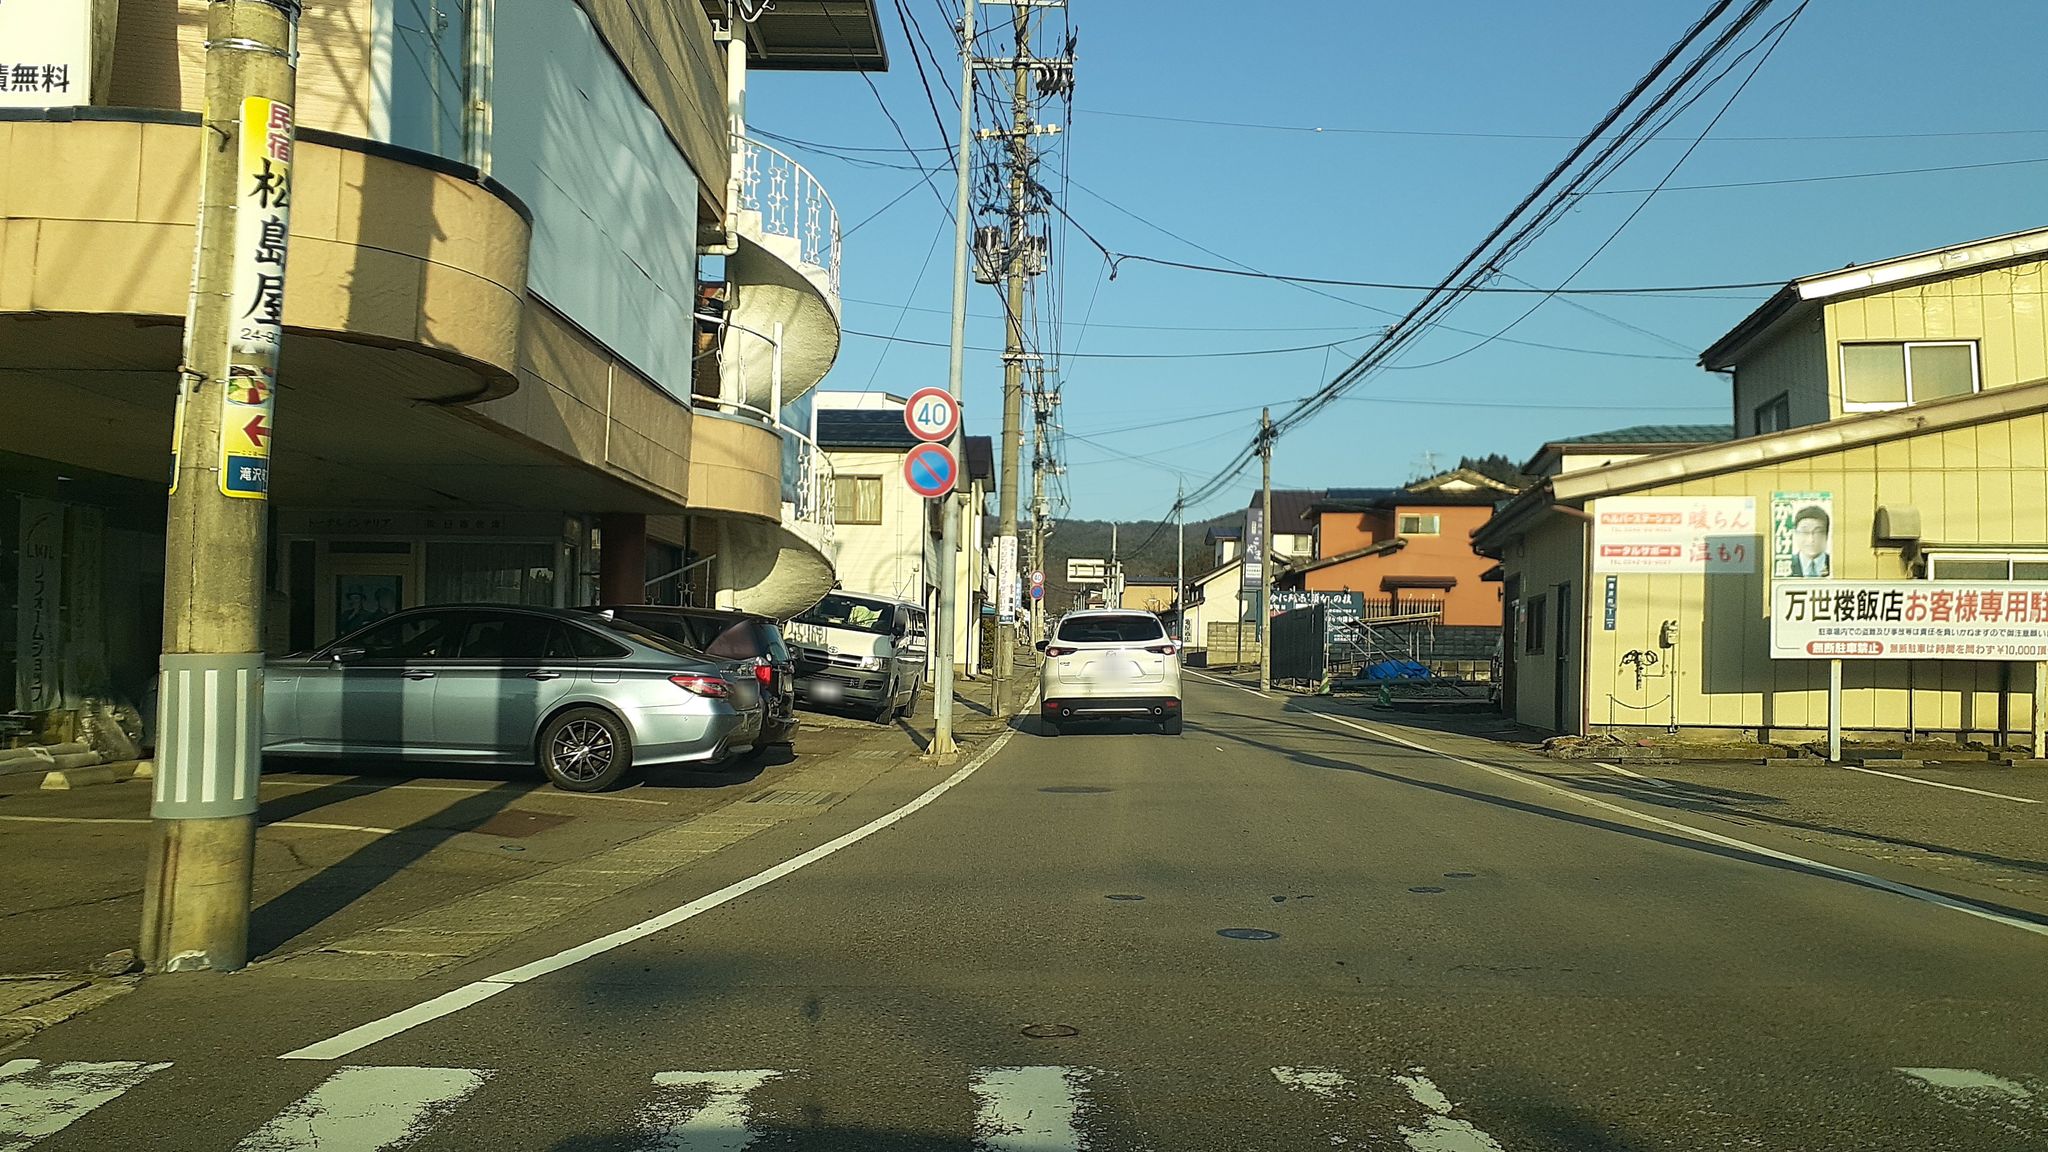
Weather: clear
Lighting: day
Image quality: good
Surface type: railway
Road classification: primary
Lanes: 2.0
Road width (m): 3.3
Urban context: urban centre
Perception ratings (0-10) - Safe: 2.14, Lively: 5.15, Beautiful: 1.66, Boring: 1.7, Depressing: 4.73, Wealthy: 1.88